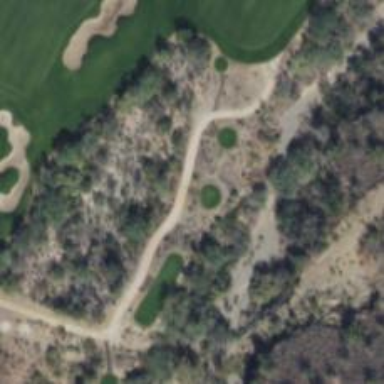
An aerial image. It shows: Footway that serves as golf path.